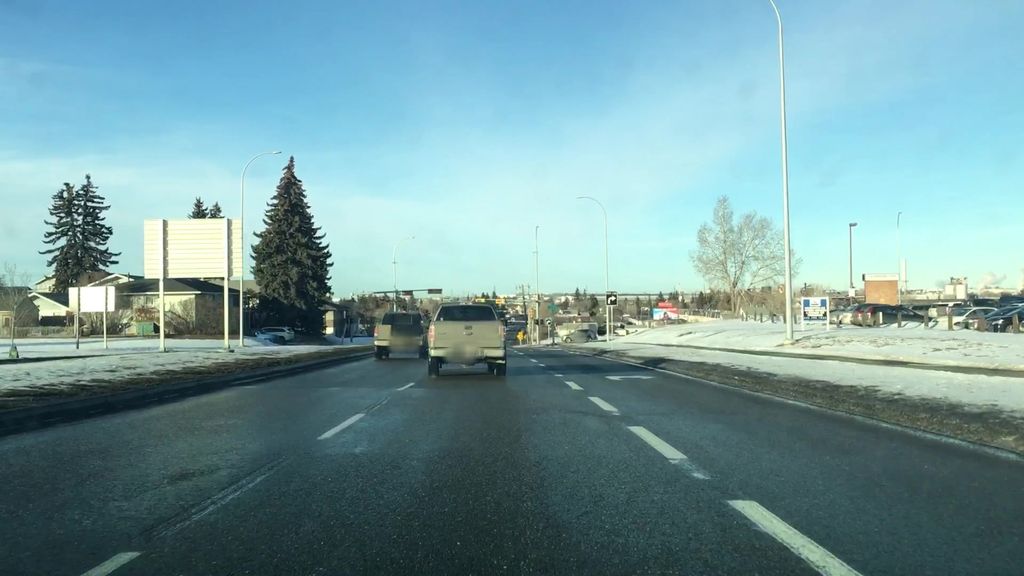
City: calgary